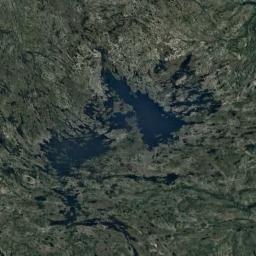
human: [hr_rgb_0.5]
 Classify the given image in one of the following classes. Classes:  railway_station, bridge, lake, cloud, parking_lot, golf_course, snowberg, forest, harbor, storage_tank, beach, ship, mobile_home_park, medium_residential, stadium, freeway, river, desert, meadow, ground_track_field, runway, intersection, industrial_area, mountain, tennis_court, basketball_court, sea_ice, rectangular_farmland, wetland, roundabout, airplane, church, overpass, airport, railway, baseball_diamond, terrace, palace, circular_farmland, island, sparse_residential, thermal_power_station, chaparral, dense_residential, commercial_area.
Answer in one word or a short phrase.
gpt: wetland